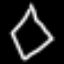
Label: diamond